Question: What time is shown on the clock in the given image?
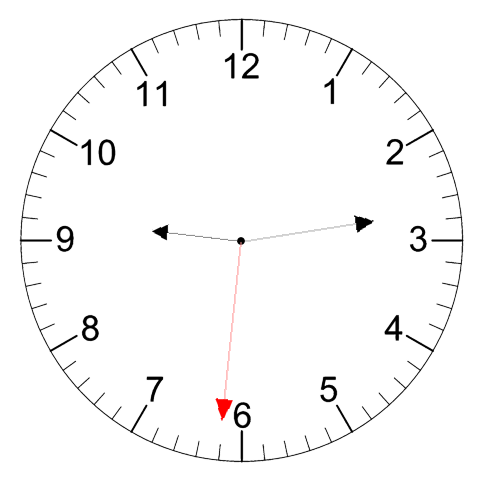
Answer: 09:13:31